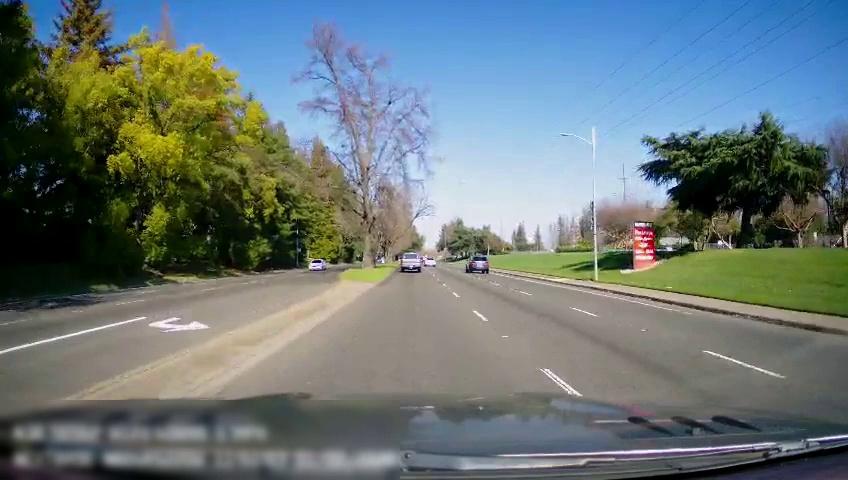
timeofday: Day
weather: Sunny
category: Drivable Space
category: Drivable Space
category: Vehicles | Car
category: Vehicles | Truck
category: Vehicles | Car
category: Vehicles | Car
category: Lanes | Current Lane
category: Lanes | Alternate Lane
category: Lanes | Opposite Lane
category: Lanes | Alternate Lane